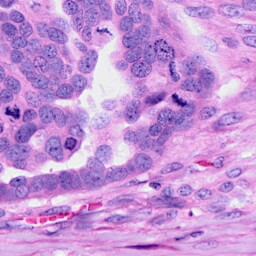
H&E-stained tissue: Ovarian